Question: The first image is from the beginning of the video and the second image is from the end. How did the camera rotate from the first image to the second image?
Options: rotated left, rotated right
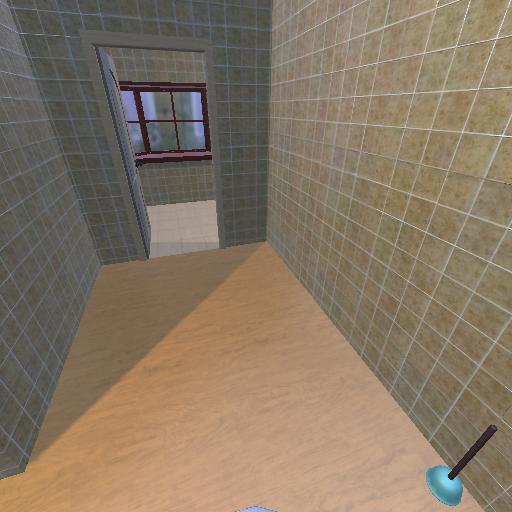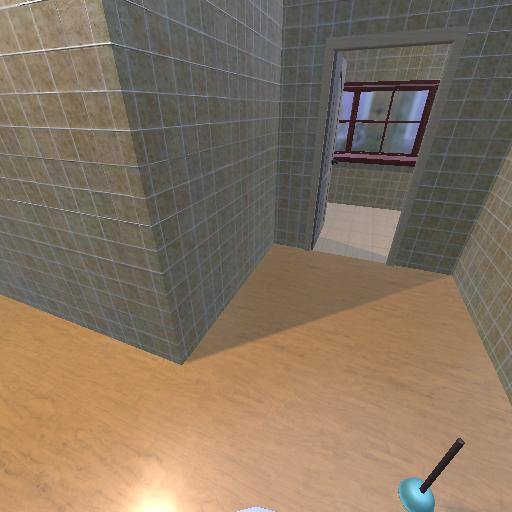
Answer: rotated left